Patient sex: M
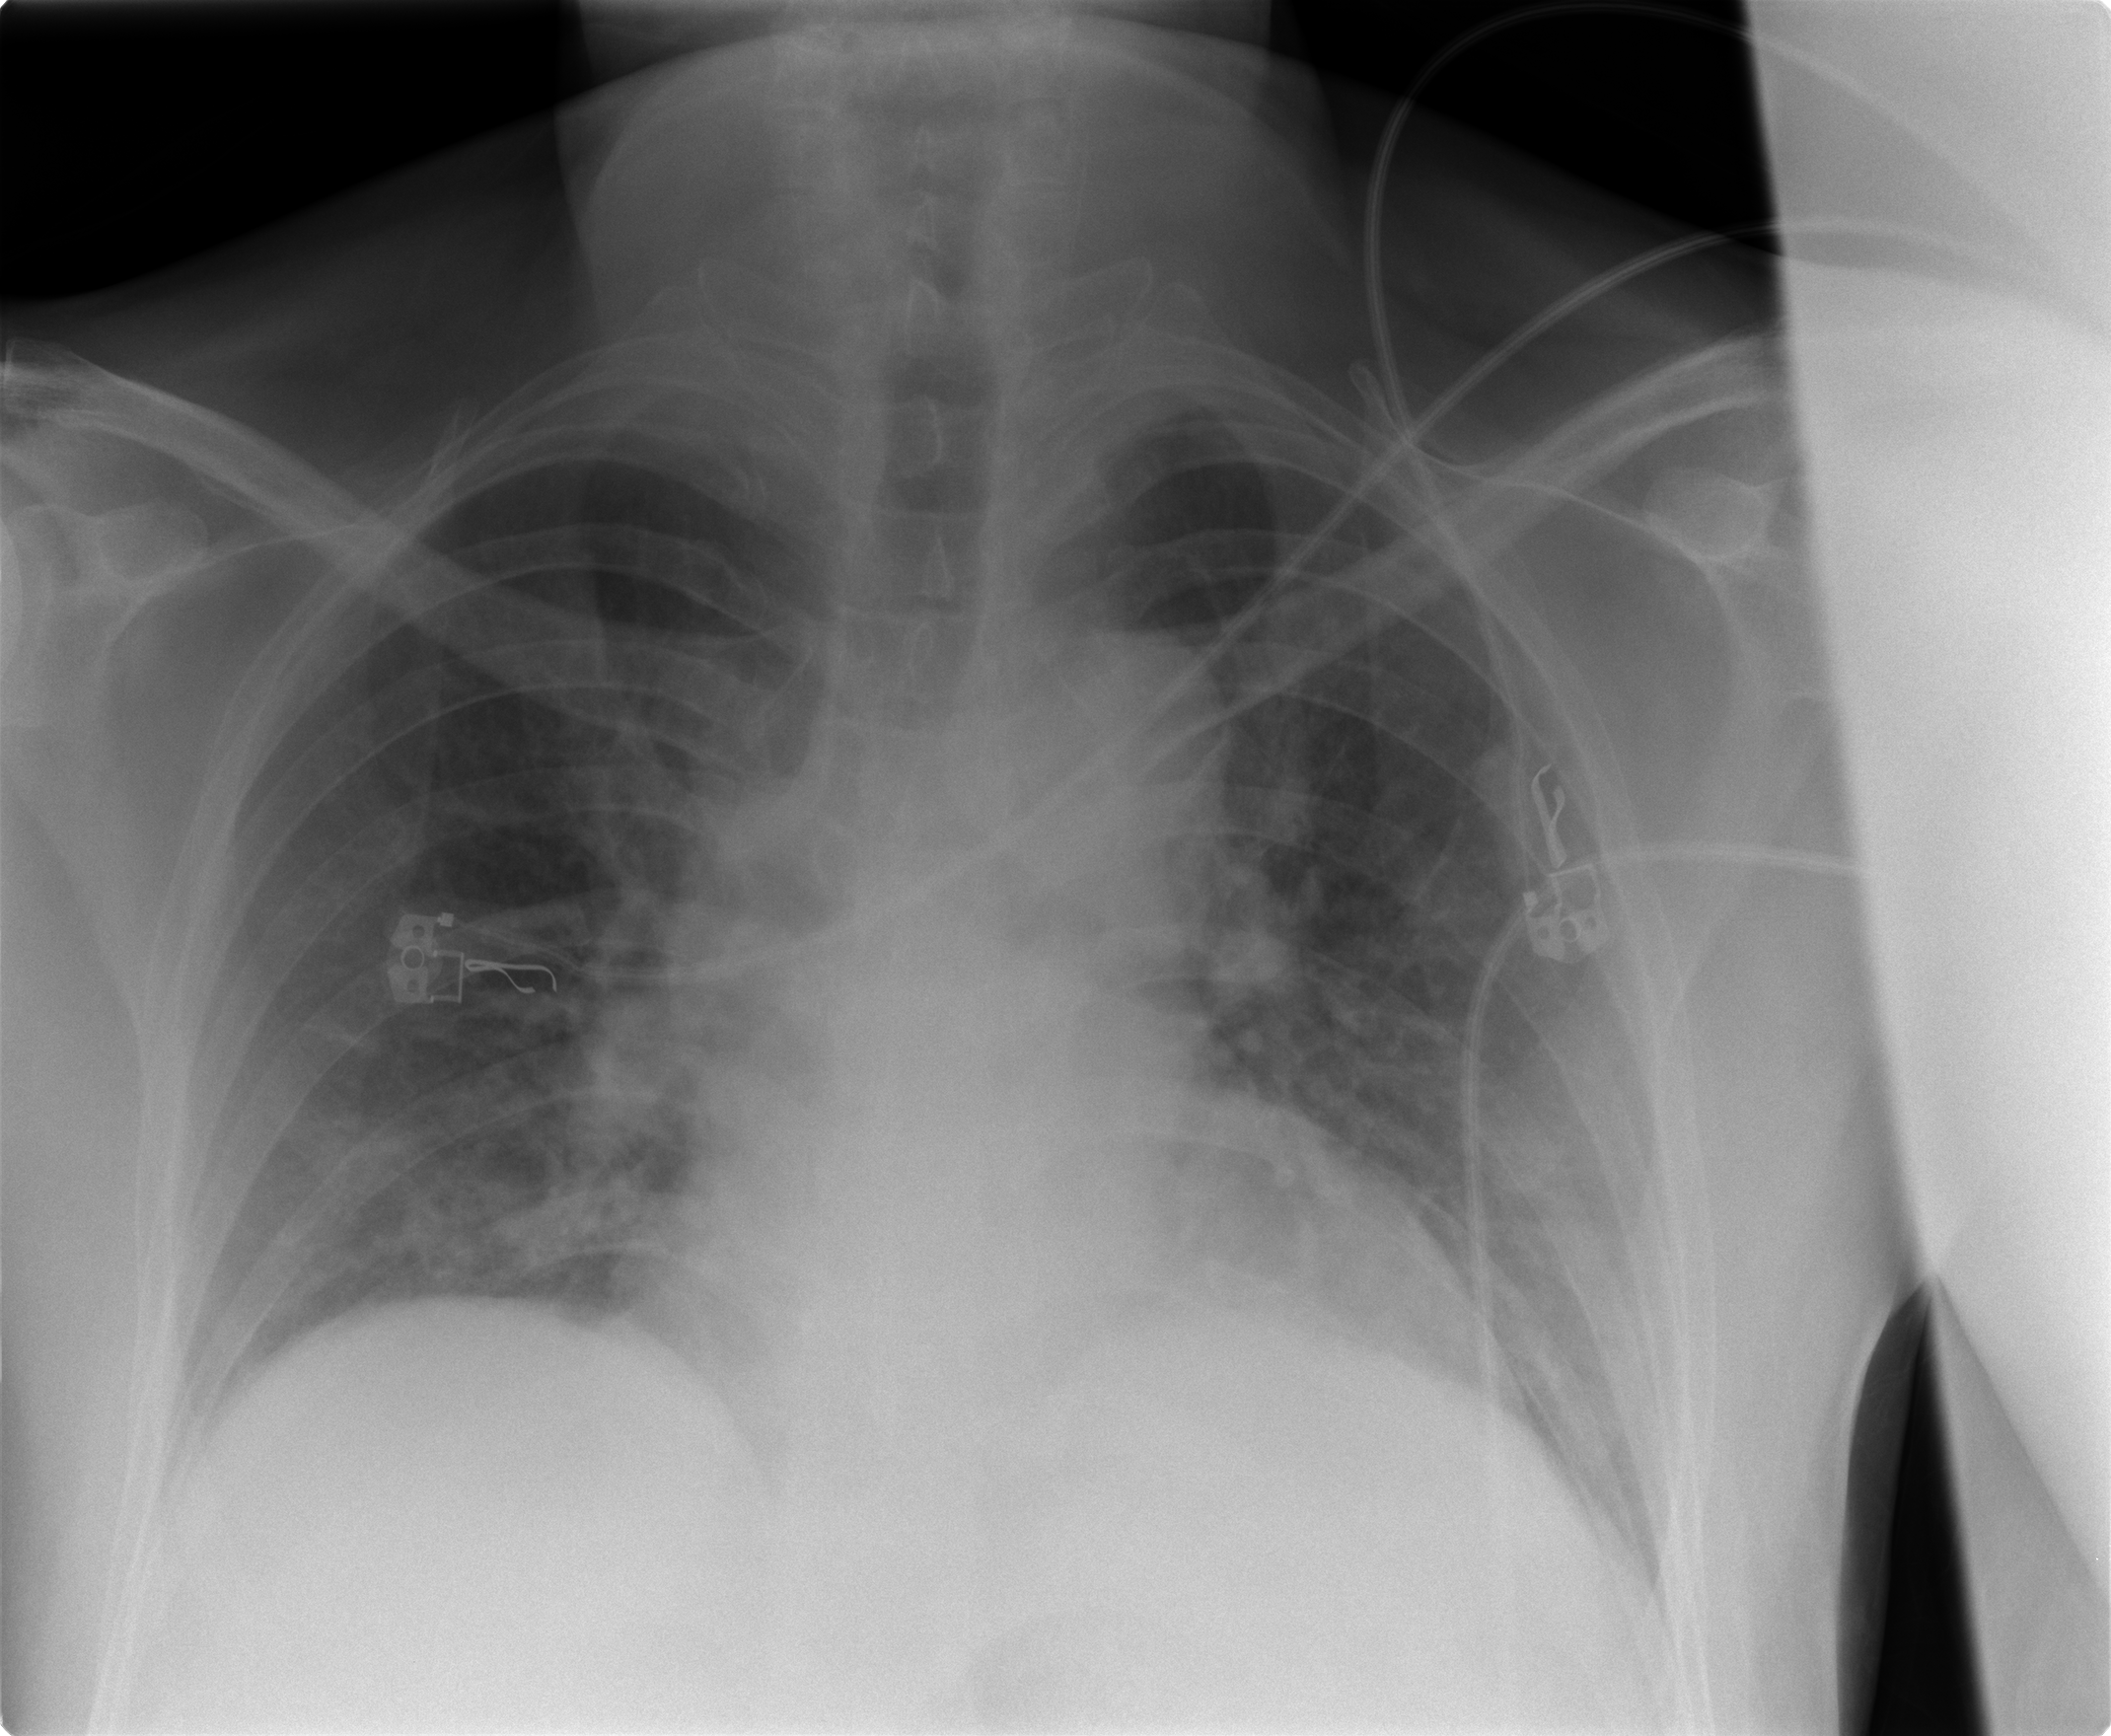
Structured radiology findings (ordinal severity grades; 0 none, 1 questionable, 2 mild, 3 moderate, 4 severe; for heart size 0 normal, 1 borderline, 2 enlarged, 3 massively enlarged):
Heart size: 0
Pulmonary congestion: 1
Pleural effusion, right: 0
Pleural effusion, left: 0
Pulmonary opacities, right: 0
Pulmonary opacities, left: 0
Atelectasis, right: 2
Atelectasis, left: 2